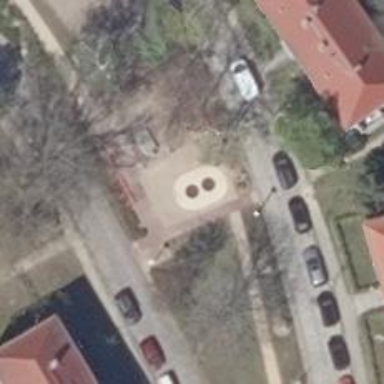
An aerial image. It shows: Black trampoline at the playground.